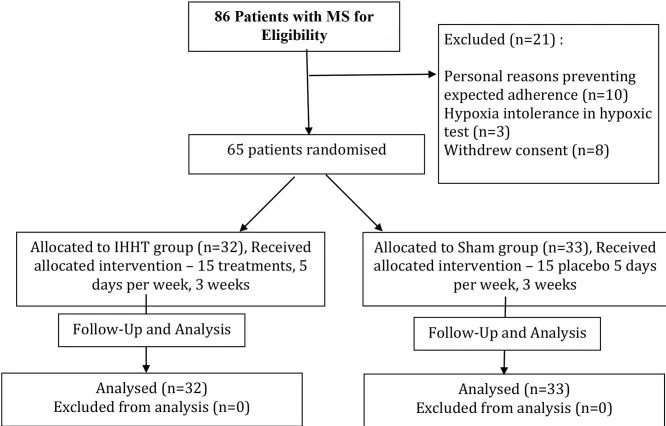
Study flowchart. IHHT, intermittent hypoxic-hyperoxic training; MS, metabolic syndrome.
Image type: chart (chart)